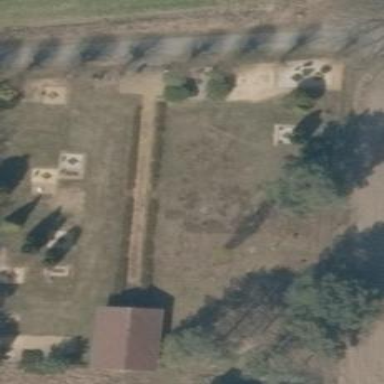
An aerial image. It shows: Cemetery.